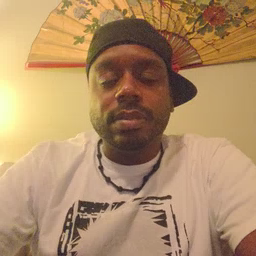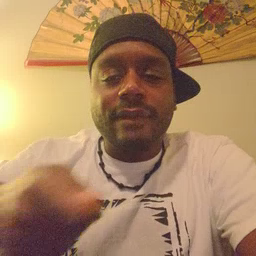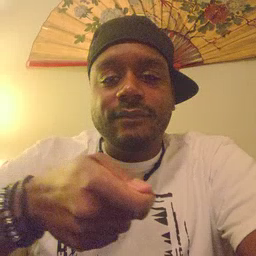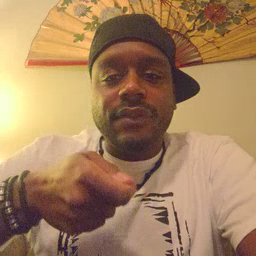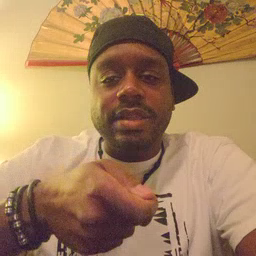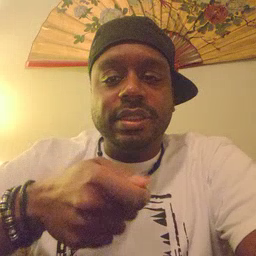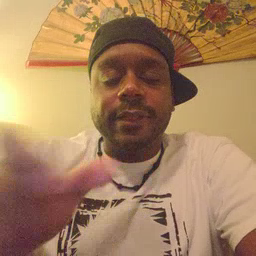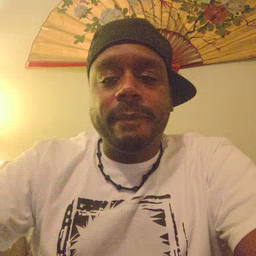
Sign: vacuum